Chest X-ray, PA view. Patient: 38 years old, sex F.
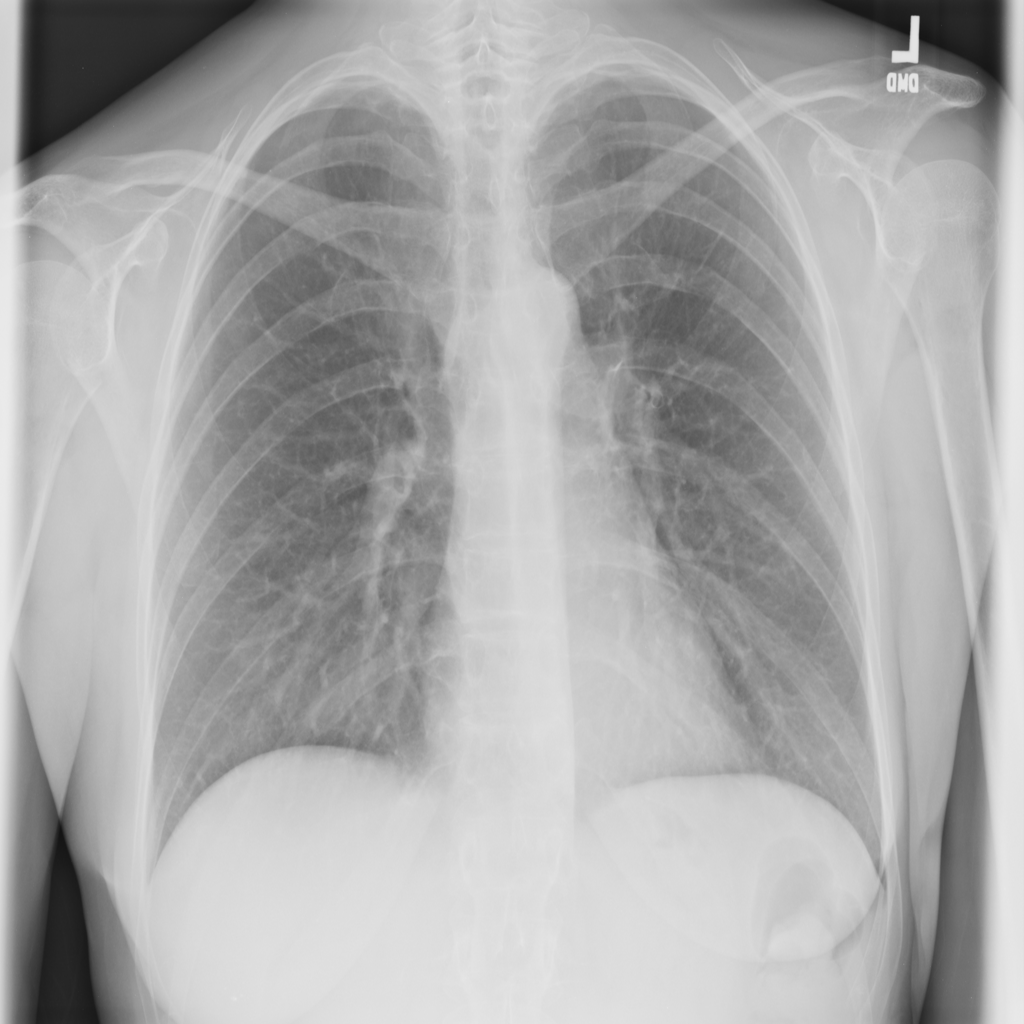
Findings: No Finding